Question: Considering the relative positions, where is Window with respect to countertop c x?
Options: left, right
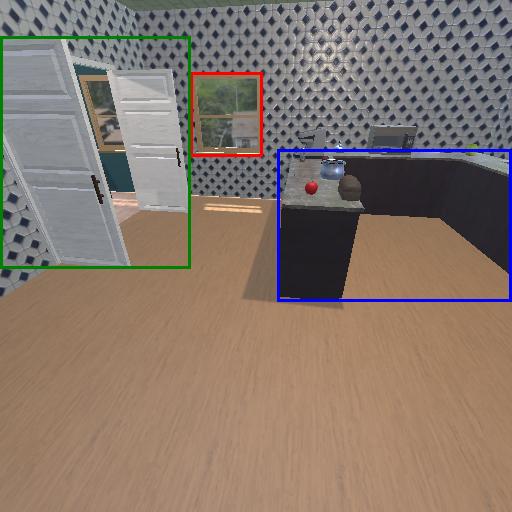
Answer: left